Chest X-ray:
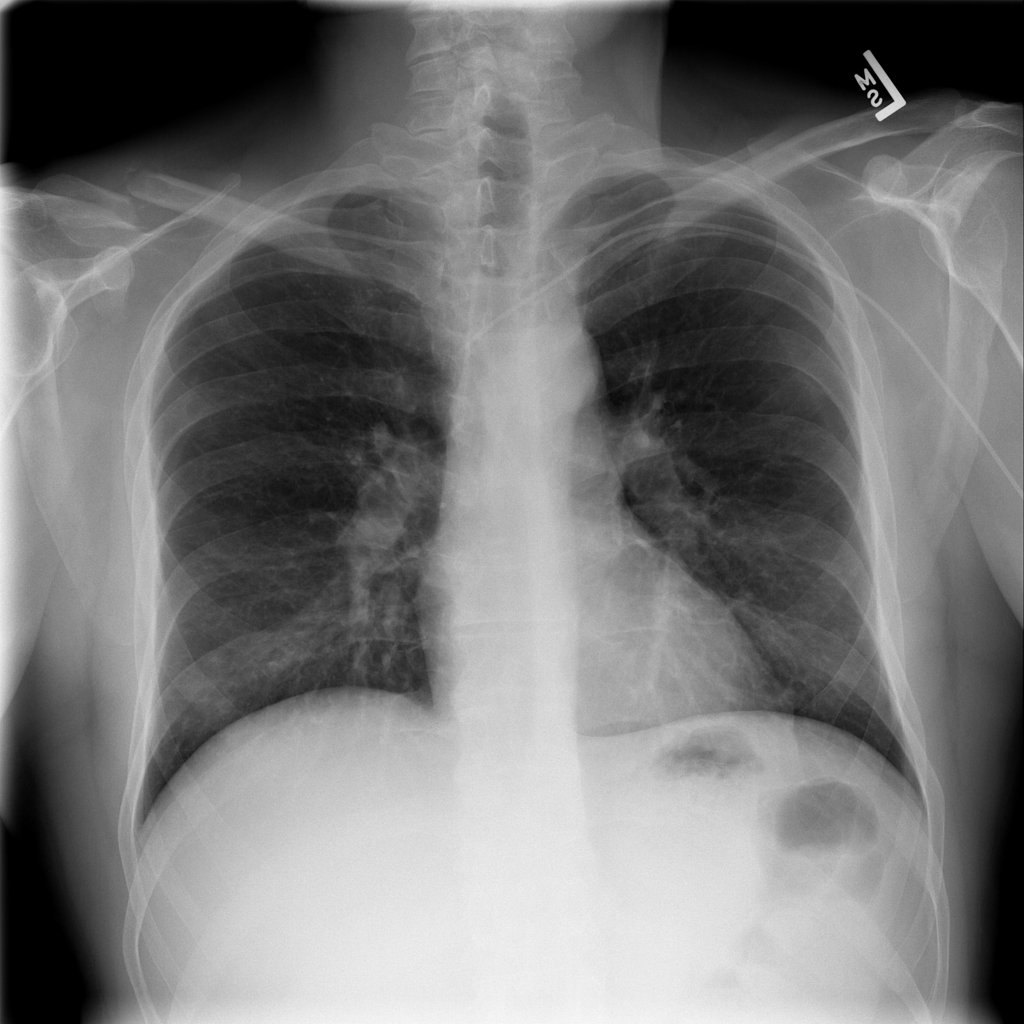
Findings: Consolidation, Fracture
No abnormal finding: no